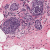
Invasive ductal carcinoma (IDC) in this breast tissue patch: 0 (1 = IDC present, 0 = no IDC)